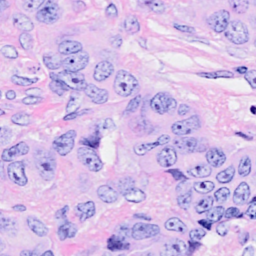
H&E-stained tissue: Breast